Question: Here is a picture I captured from < Professional IIS >

I am wondering why the web request and the resulting web content as the response have to go through the same ISAPI filters or applications in . I know that ISAPI applications and Filters are nothing but Win32 DLLs. This is kind of like a function , i.e., when the web request comes, the exported functions of ISAPI Filters are invoked, and then the Filters invoke the WWW Service, and the WWW Service invoke the exported functions of ISAPI Applicaitons, and they return all the way back reversly. So is this the root cause? (I hope you understand what I mean.)
Many thanks.
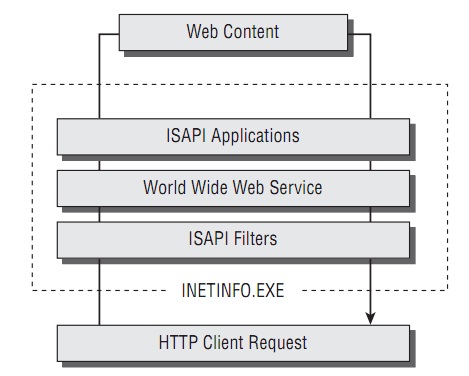
Answer: Typically, in IIS, WWW service would server web content - it would map the resource to appropriate ISAPI Extension (or handler) - mapping is typically done on the basis of request resource extension. Its extension's responsibility to throw actual content (say html) that will be then returned back to browser via www service. ISAPI filters sits in between - they can modify the request before ISAPI extension/application can process it. Similarly, they can modify the response (content) generated by the application before it is returned to the browser.
I believe that following would be better resources to understand IIS Architecture
<URL>
<URL>